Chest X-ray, AP view. Patient: 31 years old, sex F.
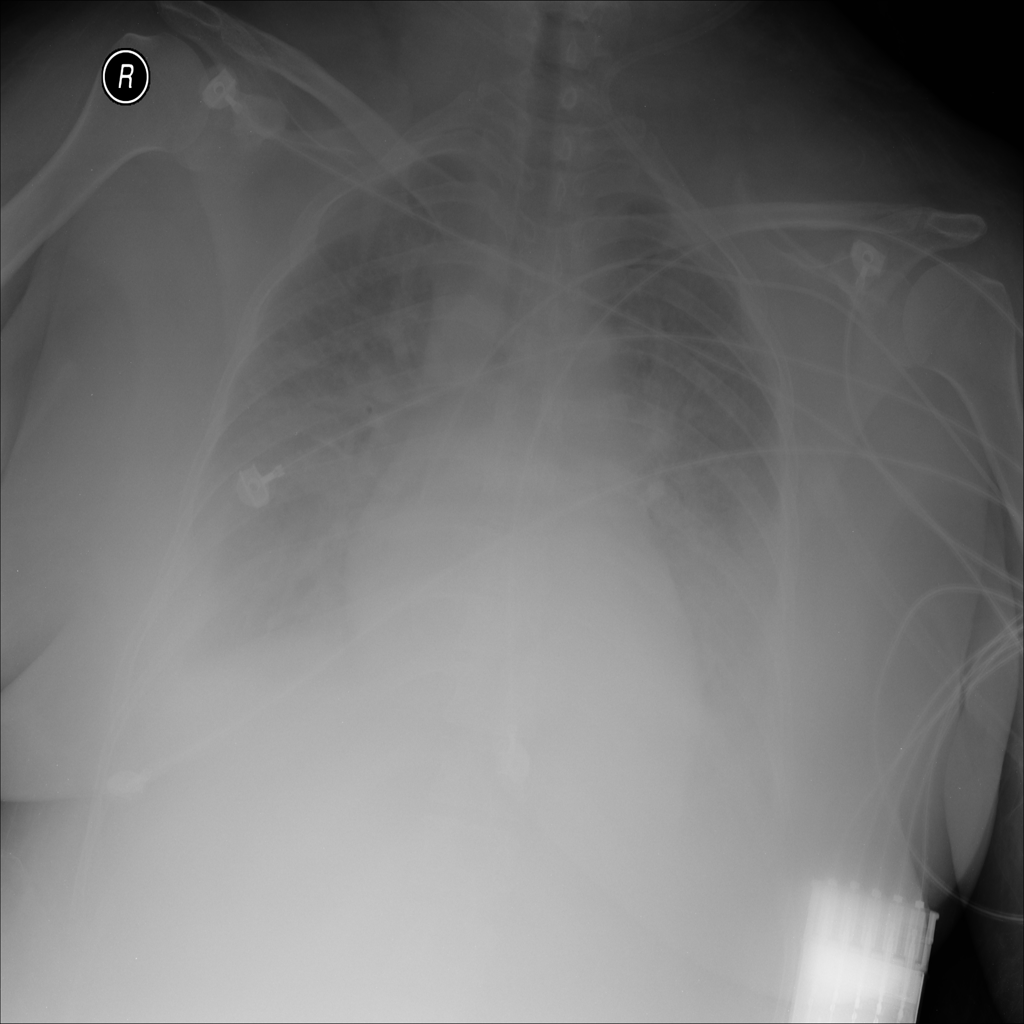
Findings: No Finding